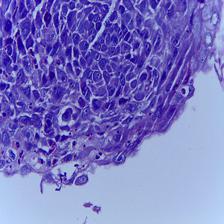
Diagnosis: OSCC